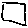
Label: square